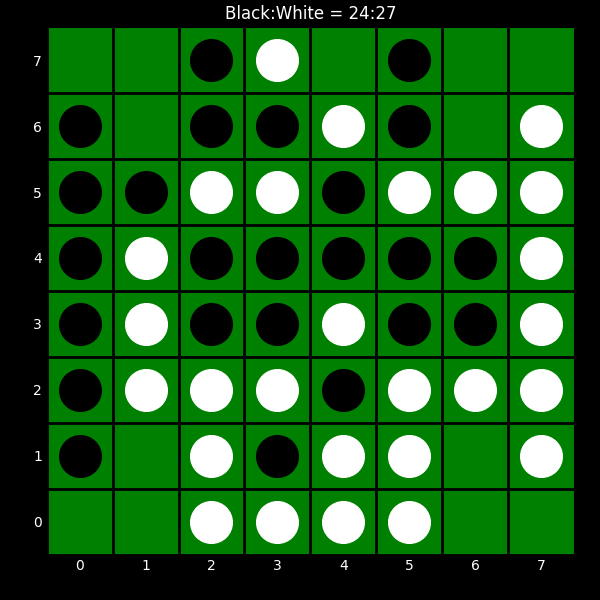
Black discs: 24
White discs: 27